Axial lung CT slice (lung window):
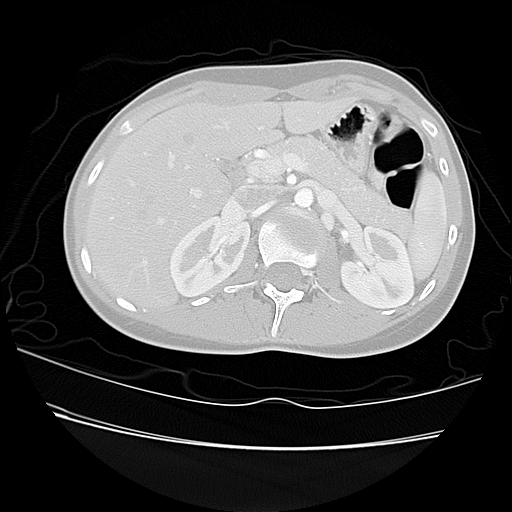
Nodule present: no